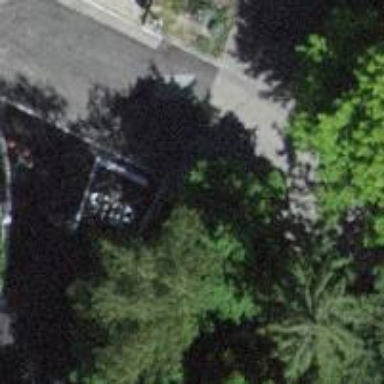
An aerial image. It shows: Residential road with asphalt surface and no sidewalks.